Field crop: maize
Growth stage: 2
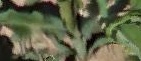
Species: maize